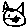
Label: cat